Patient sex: M
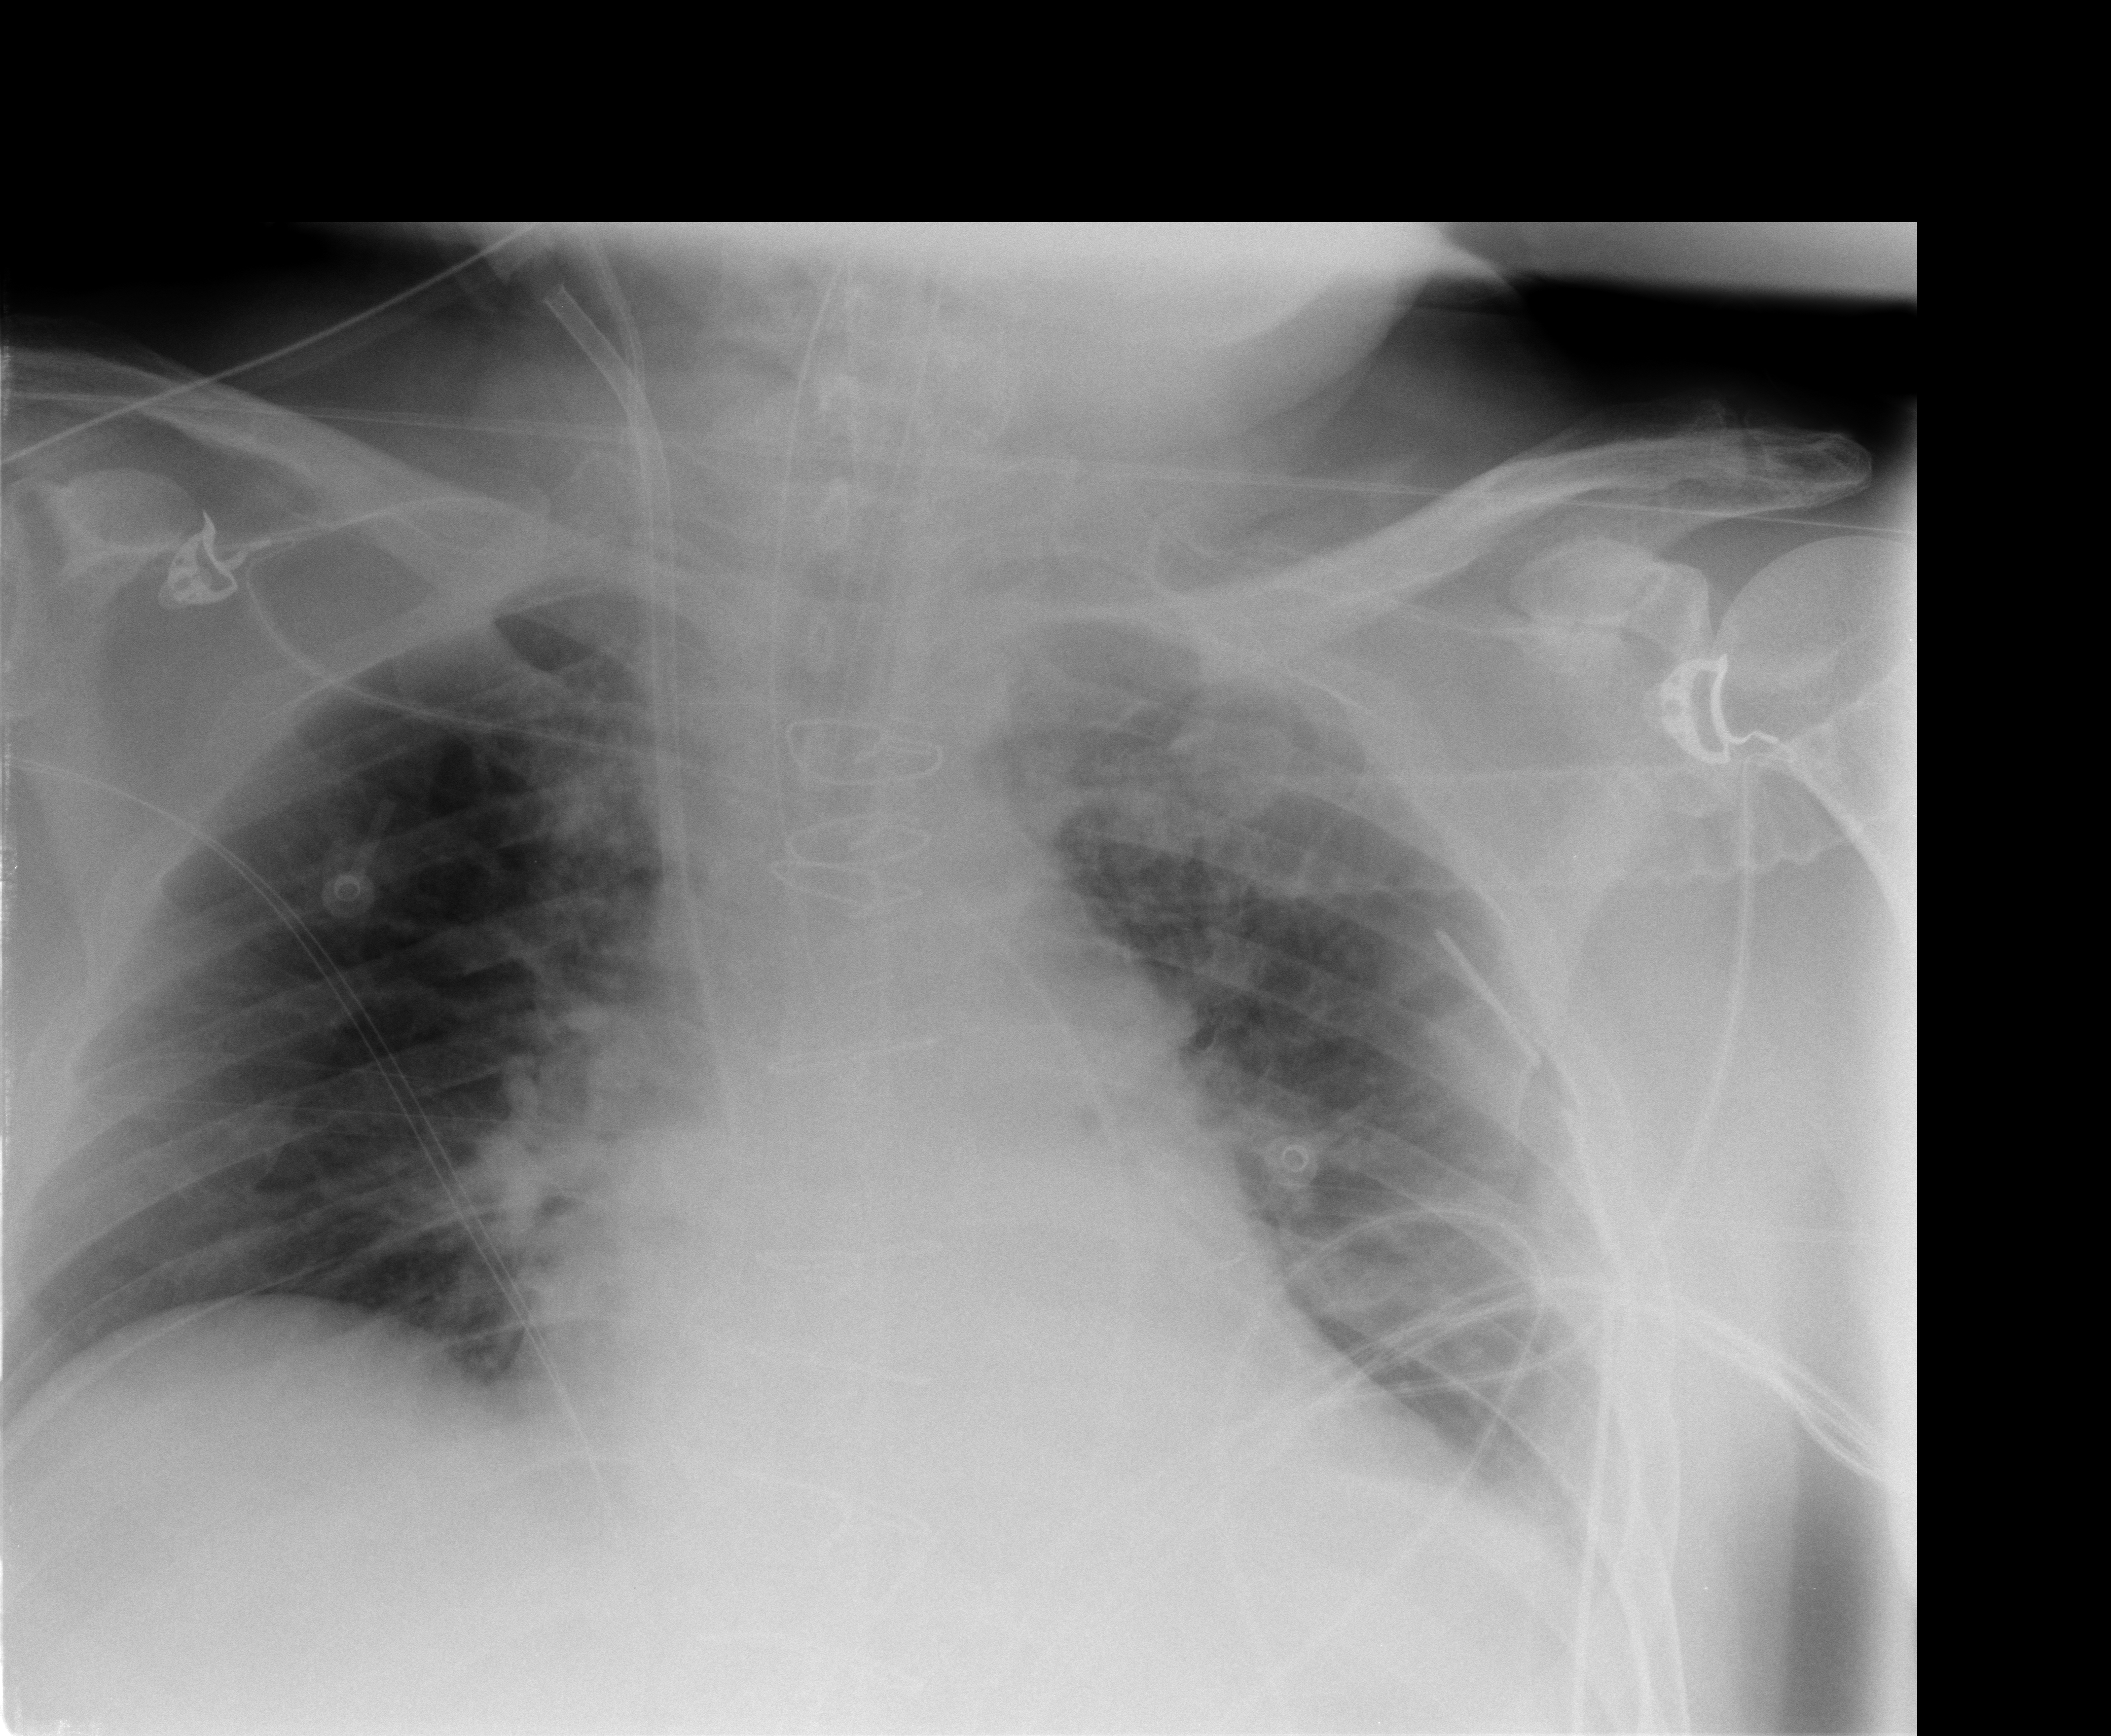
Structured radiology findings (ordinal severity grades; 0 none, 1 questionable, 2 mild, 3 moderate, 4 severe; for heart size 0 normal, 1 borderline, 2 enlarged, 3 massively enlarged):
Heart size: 0
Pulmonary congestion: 0
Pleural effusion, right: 0
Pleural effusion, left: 1
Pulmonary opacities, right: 0
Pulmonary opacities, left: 0
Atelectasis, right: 0
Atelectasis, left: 0